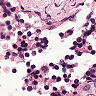
Metastatic tissue present: no